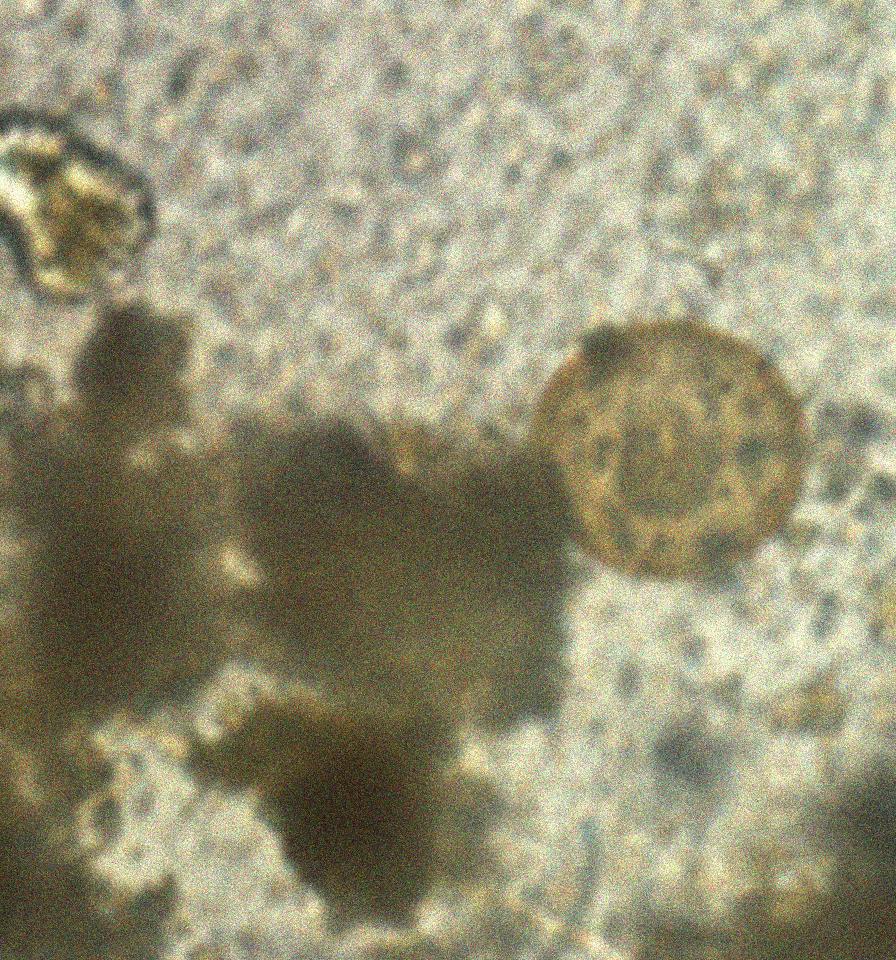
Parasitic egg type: Hymenolepis diminuta